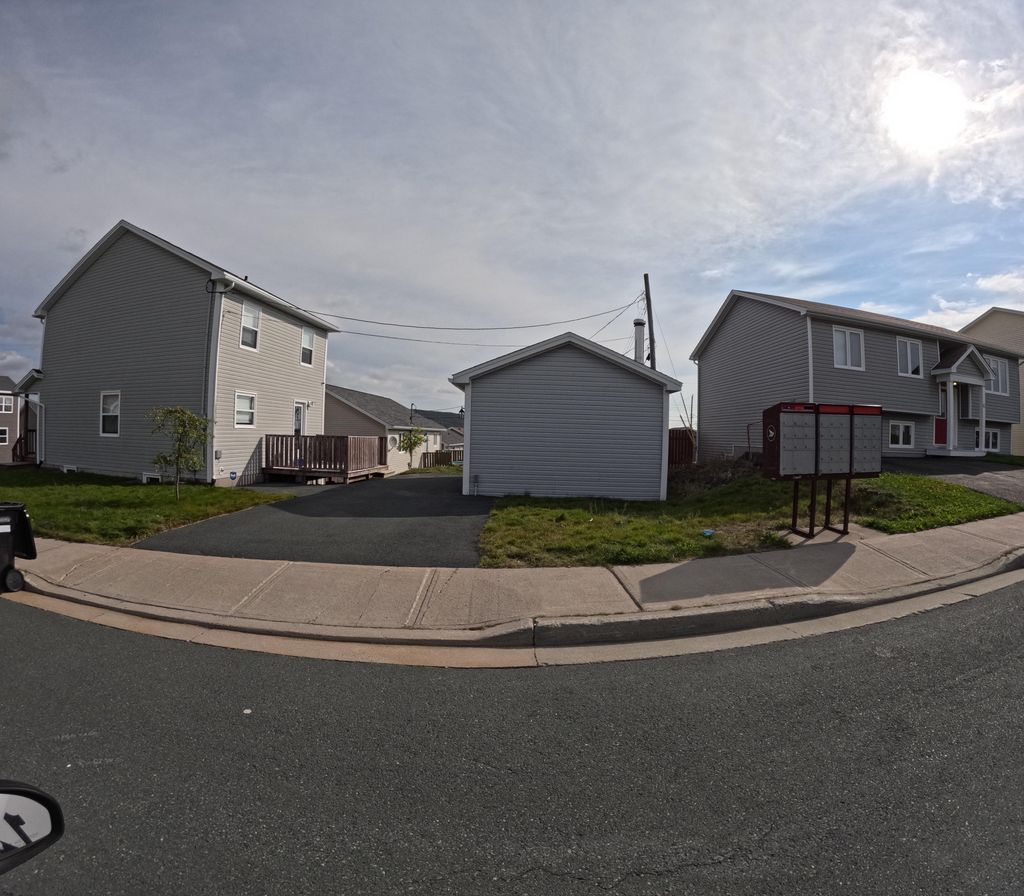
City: st_johns